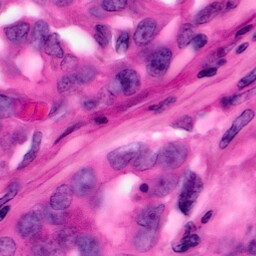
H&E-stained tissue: Pancreatic